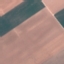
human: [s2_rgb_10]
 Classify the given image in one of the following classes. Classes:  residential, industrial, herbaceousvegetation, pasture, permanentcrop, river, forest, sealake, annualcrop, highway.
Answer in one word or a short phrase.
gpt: AnnualCrop